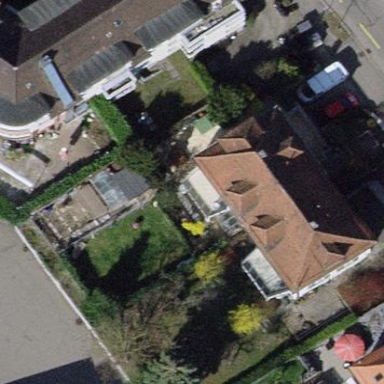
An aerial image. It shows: Semidetached house with hipped roof.